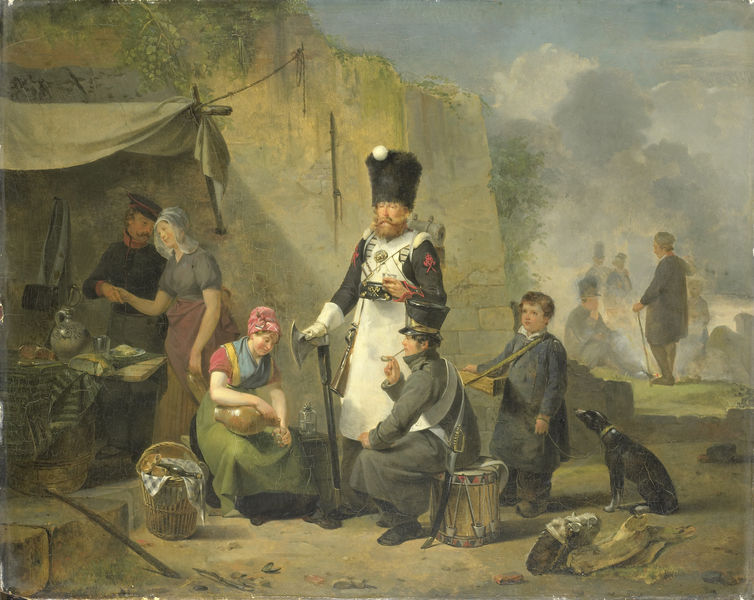
Titel: De marketentster
Künstler: Anthonie Constantijn Govaerts
Standort: Amsterdam
Institution: Rijksmuseum
Schlagwörter: frau, hund, genre, soldaten, wein, pfeife, trommel